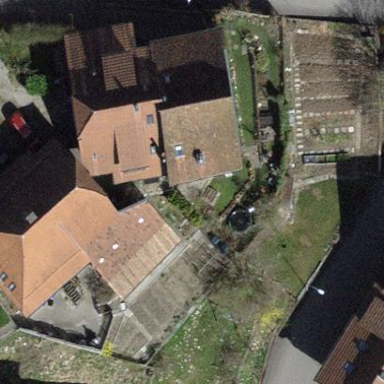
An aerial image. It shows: Building with tiled roof.